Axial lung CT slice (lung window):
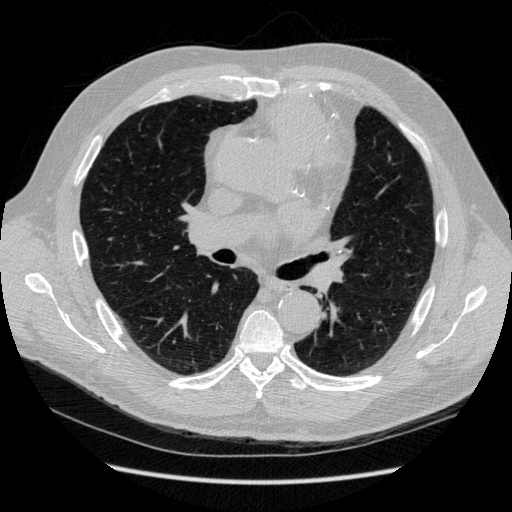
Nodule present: no